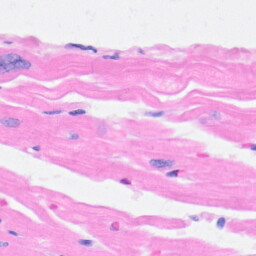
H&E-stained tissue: Heart